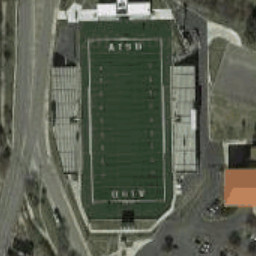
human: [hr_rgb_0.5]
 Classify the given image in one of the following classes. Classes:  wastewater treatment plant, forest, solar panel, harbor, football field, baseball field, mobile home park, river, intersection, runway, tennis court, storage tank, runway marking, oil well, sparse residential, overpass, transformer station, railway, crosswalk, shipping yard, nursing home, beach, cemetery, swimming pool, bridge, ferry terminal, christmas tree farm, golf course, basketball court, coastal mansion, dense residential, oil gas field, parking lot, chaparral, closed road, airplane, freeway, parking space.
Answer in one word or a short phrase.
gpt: football field